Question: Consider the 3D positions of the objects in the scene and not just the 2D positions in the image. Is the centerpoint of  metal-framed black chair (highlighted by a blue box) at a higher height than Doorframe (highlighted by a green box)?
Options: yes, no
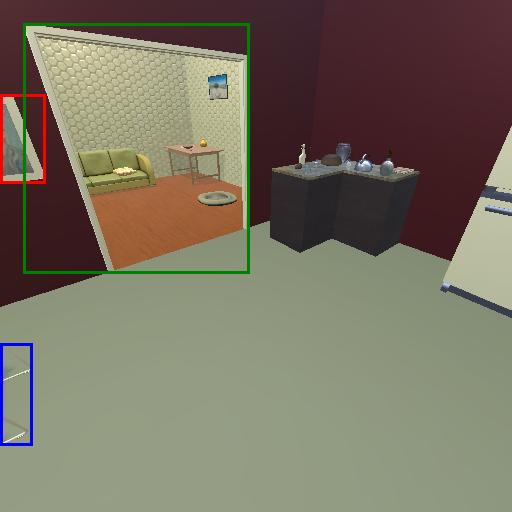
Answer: yes